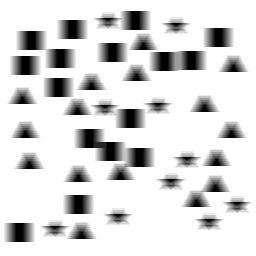
Squares: 16
Triangles: 16
Stars: 10
Total shapes: 42